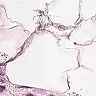
Metastatic tissue present: no